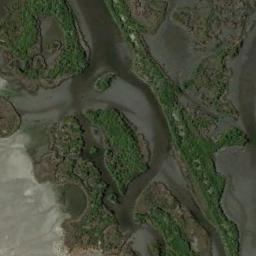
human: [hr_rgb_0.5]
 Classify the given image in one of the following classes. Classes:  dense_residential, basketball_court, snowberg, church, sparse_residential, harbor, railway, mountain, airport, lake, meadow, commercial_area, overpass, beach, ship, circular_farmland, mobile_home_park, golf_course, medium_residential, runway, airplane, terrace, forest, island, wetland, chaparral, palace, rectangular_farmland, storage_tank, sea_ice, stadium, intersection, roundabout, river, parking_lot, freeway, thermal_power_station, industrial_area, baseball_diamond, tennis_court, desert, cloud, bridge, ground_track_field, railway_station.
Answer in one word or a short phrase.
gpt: wetland